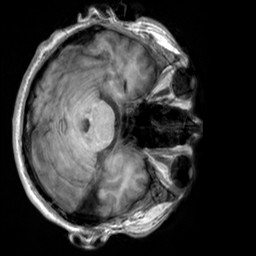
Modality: T1w
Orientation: axial
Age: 38
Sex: male
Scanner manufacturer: siemens
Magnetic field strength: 3 T
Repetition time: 2.3 s
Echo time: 0.00303 s